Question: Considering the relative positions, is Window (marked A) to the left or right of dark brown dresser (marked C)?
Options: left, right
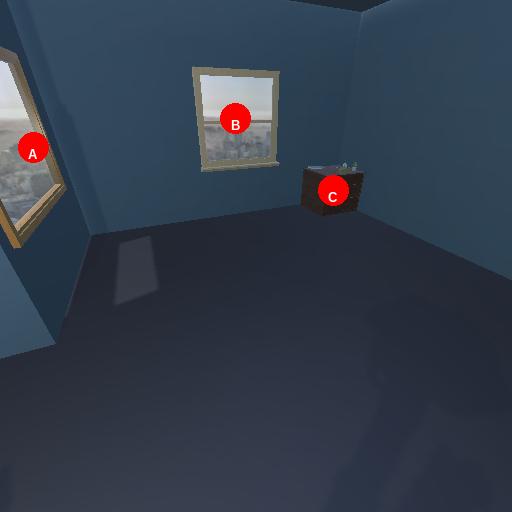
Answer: left